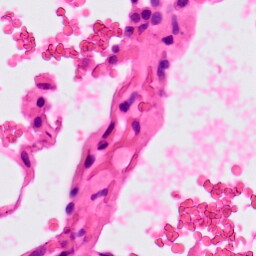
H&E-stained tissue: Lung